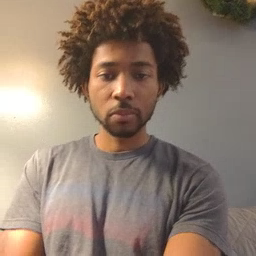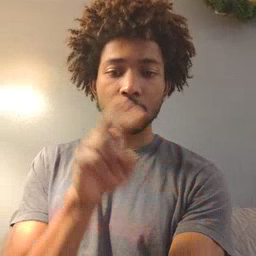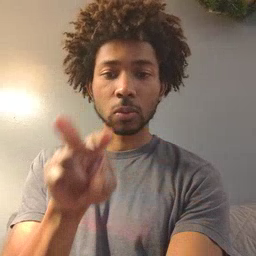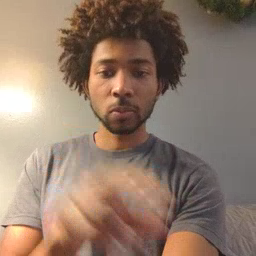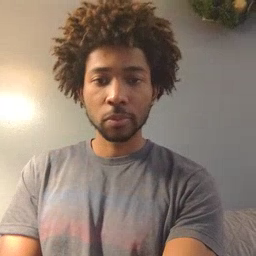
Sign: look